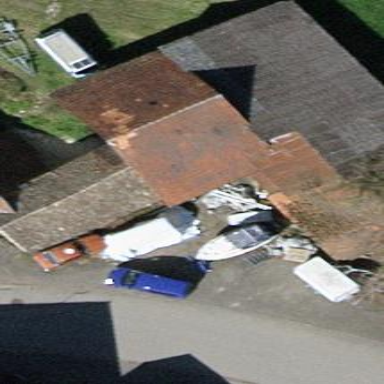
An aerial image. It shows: Gabled roof on farm auxiliary building.